Question: I've been working on this assignment for quite awhile, but I'm practically ripping my hair out. Before anyone jumps the gun and says I'm looking for a free handout on the assignment, please note, I've done 90% of the assignment! The program has 4 commercials in a list, you choose which one to vote for and it saves your vote and tallies it. As it tallies it in the program, it also saves it into a file. The next time you open the file, you can hit "Display vote" and it reads the file and re-tally's everything for the user.

Here's what the program looks like, at least what I have done. My issue is that when I hit display votes, nothing happens. It doesn't read in anything from the file. I tested using a message box for it to see if it displays anything from the file, and it does infact display the first item from the project. Anyone have any ideas?!
'''
Public Class frmMain
Dim intVotes(3) As Integer
Private Sub frmMain_Load(sender As Object, e As EventArgs) Handles MyBase.Load
lstCom.Items.Add("Budweiser")
lstCom.Items.Add("FedEx")
lstCom.Items.Add("E*Trade")
lstCom.Items.Add("Pepsi")
lstCom.SelectedIndex = 0
End Sub
Private Sub btnSaveVote_Click(sender As Object, e As EventArgs) Handles btnSaveVote.Click
Dim outFile As IO.StreamWriter
Dim intSub As Integer
intSub = lstCom.SelectedIndex
If intSub <= intVotes.GetUpperBound(0) Then
intVotes(intSub) += 1
If IO.File.Exists("CallerVotes.txt") Then
outFile = IO.File.CreateText("CallerVotes.txt")
If lstCom.SelectedIndex = 0 Then
outFile.WriteLine("Budweiser")
ElseIf lstCom.SelectedIndex = 1 Then
outFile.WriteLine("FedEx")
ElseIf lstCom.SelectedIndex = 2 Then
outFile.WriteLine("E*TRADE")
ElseIf lstCom.SelectedIndex = 3 Then
outFile.WriteLine("Pepsi")
End If
outFile.Close()
End If
End If
lblBud.Text = intVotes(0).ToString
lblFed.Text = intVotes(1).ToString
lblET.Text = intVotes(2).ToString
lblPep.Text = intVotes(3).ToString
End Sub
Private Sub ListBox1_SelectedIndexChanged(sender As Object, e As EventArgs) Handles lstCom.SelectedIndexChanged
End Sub
Private Sub btnExit_Click(sender As Object, e As EventArgs) Handles btnExit.Click
Me.Close()
End Sub
Private Sub btnDisplayVote_Click(sender As Object, e As EventArgs) Handles btnDisplayVote.Click
Dim inFile As IO.StreamReader
Dim strText As String
If IO.File.Exists("CallerVotes.txt") Then
inFile = IO.File.OpenText("CallerVotes.txt")
Do Until inFile.Peek = -1
strText = inFile.ReadLine
If strText = "Budweiser" Then
intVotes(0) += 1
ElseIf strText = "FedEx" Then
intVotes(1) += 1
ElseIf strText = "E*TRADE" Then
intVotes(2) += 1
ElseIf strText = "Pepsi" Then
intVotes(3) += 1
End If
Loop
inFile.Close()
End If
End Sub
End Class
'''
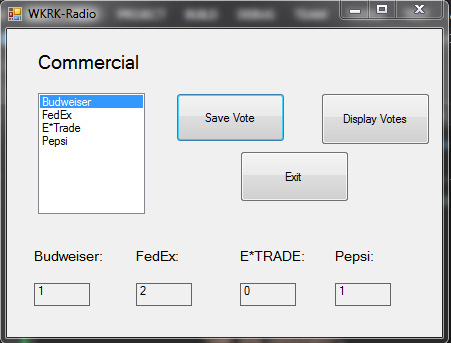
Answer: I think that your problem is that you are not assigning the values from the intVotes array to the labels. At the end of 'btnDisplayVote_Click' try adding
'''
lblBud.Text = intVotes(0).ToString
lblFed.Text = intVotes(1).ToString
lblET.Text = intVotes(2).ToString
lblPep.Text = intVotes(3).ToString
'''